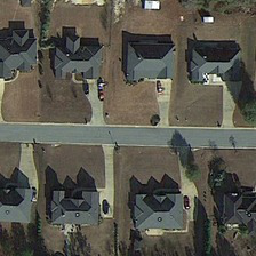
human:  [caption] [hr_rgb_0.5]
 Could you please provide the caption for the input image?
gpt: two rows of grey black buildings and some green trees are on two sides of a street in an average residential area.

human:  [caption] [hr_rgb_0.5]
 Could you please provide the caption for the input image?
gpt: Two black gray buildings and some green trees are on the two sides of the middle residential road.

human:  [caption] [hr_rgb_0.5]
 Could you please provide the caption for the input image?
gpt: In a medium-sized residential area, two rows of gray and black buildings and some green trees stand on both sides of the road.

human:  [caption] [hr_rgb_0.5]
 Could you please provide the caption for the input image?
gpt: In a medium-sized residential area, two rows of white and green trees are on both sides of the road.

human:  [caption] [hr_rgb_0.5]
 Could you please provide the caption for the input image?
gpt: Two rows of grey black buildings and some green trees are on two sides of a road in an average residential area.